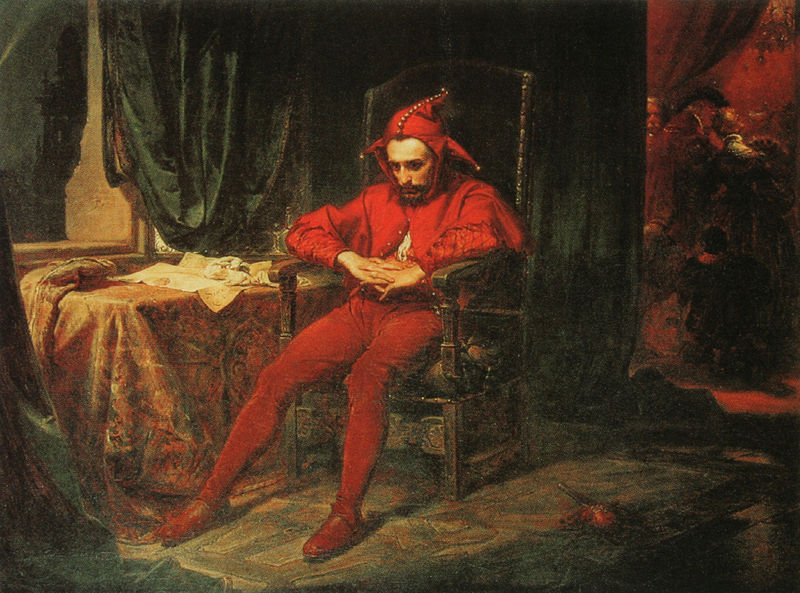
Titel: Stanczyk
Künstler: Jan Matejko
Standort: Warschau
Institution: Muzeum Narodowe
Schlagwörter: dunkel, gemälde, mann, schatten, grün, menschen, sitzen, braun, fenster, grau, hell, hintergrund, hut, licht, männer, nase, orange, schwarz, stuhl, tisch, vordergrund, zimmer, blick, rose, rot, tuch, ball, fest, gesellschaft, leute, party, teppich, anzug, bart, feier, feiern, jacke, kappe, mütze, barock, falten, geschichte, samt, tod, trauer, bildnis, hände, innenraum, porträt, rückenlehne, spiegel, tischdecke, tischtuch, vorhang, öl, einsamkeit, einsam, kirche, boden, gewand, gold, interieur, kostüm, sessel, sitzend, stoff, stoffe, decke, drei, bühne, theater, kontrast, traurig, genre, kinder, turm, papier, papiere, armlehne, düster, schuhe, russland, leer, klein, hof, saal, angst, krieg, kissen, könig, thron, gefaltet, salon, draperie, melancholie, bett, lciht, durchgang, stufe, überwurf, allein, nachdenklich, gedanken, knöpfe, eng, offen, narr, denken, lehnstuhl, clown, zirkus, brokat, glöckchen, sterben, brief, teufel, leder, müde, niedergeschlagen, armlehnstuhl, zipfel, mittelpunkt, hänge, monarchie, vorhand, narrenkappe, glocken, harlekin, hofnarr, amsterdam, eulenspiegel, schellen, delacroix, nebenzimmer, rassel, königshof, bedrückt, dokumente, schelle, junker, wissen, polen, depression, starren, ängstlich, abgeawndt, enttäuschung, frustriert, historisches genre, metejko, naar, polnisch hof, roter anzug, rücher, vorausblickens, abseits, monarche, der narr, ausgeschlossen